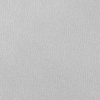
Atmospheric dust classification: dusty